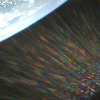
Label: sunburn